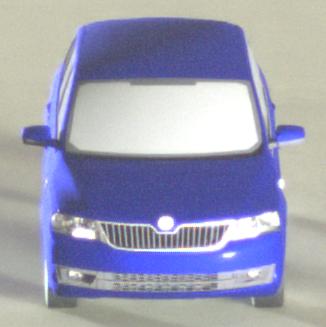
Make: Skoda
Model: Rapid Spaceback 1.2 TSI
Detailed model: Rapid Spaceback
Model produced from: 2013/10
Model produced until: 2015/04
Doors: 5
Color: blue
Road condition: dry road
Daytime: midday
Contrast: medium contrast